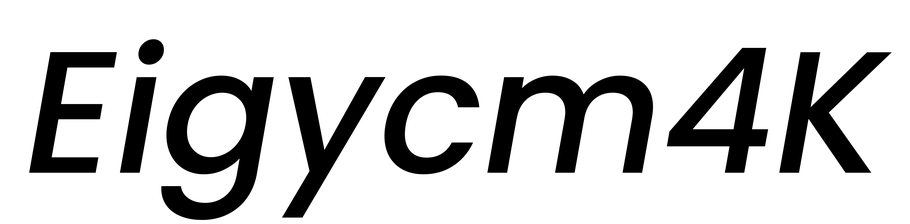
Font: Poppins-MediumItalic